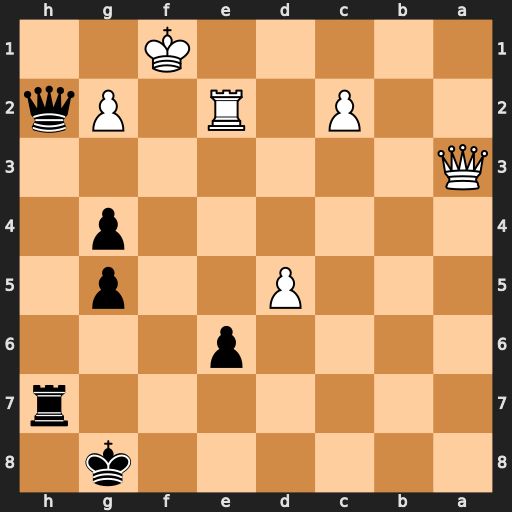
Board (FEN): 6k1/7r/4p3/3P2p1/6p1/Q7/2P1R1Pq/5K2
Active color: b
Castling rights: -
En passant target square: -
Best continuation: Qh1+ Kf2 Rf7+ Ke3 Rf3+ gxf3 Qxf3+